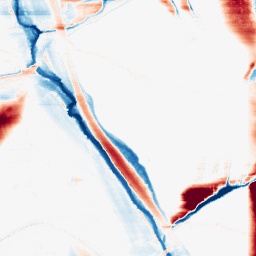
Category: morphological
Decomposition family: morphological_rect
Decomposition parameters: operation: average
width: 50
height: 5
Upsampling method: quartic
Upsampling parameters: scale: 2
Upsampling scale: 2